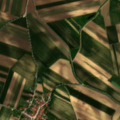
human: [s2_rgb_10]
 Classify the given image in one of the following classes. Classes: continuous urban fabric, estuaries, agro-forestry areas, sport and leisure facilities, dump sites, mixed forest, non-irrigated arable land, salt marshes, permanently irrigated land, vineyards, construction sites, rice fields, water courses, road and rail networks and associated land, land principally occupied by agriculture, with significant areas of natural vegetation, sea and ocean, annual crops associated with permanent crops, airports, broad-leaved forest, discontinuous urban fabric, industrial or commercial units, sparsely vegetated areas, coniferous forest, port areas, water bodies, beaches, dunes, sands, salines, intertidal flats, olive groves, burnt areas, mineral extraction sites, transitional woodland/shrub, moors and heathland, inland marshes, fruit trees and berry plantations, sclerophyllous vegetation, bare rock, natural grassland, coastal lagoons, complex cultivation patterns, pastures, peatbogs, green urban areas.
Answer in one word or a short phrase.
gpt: discontinuous urban fabric, non-irrigated arable land